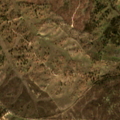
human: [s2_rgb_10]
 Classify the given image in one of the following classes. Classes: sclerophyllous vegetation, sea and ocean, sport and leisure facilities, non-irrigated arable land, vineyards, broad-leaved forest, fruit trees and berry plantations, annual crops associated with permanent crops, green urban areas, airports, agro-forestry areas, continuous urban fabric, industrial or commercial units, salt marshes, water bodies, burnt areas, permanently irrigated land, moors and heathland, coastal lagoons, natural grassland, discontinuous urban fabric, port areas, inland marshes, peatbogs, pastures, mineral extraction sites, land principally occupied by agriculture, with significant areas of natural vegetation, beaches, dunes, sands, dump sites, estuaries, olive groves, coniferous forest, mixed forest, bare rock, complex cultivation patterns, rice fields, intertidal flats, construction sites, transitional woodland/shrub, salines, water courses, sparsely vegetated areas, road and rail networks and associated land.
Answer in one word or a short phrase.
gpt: pastures, annual crops associated with permanent crops, agro-forestry areas, broad-leaved forest, transitional woodland/shrub